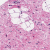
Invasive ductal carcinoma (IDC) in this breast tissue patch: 0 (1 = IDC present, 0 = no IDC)